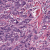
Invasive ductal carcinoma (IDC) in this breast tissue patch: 1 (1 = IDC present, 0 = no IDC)